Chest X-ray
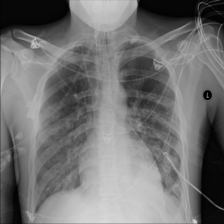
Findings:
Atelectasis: negative
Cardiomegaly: negative
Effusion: negative
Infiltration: negative
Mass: negative
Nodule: negative
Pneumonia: negative
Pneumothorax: negative
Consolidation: negative
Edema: positive
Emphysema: negative
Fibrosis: negative
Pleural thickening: negative
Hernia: negative